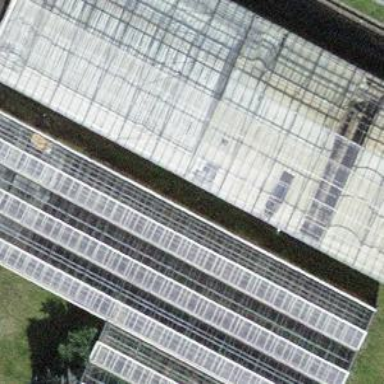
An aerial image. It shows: Greenhouse.